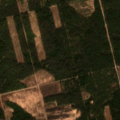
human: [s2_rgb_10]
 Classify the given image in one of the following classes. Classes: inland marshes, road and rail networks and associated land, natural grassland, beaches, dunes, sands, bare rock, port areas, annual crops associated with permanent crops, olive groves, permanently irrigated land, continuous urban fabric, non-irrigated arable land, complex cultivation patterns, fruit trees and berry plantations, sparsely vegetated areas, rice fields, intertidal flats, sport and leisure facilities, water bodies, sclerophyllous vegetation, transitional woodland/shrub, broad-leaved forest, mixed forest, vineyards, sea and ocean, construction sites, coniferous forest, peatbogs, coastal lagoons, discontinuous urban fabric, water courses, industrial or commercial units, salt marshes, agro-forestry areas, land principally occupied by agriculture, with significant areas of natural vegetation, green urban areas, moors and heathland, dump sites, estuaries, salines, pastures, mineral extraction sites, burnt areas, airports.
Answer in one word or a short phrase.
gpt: pastures, coniferous forest, mixed forest, transitional woodland/shrub